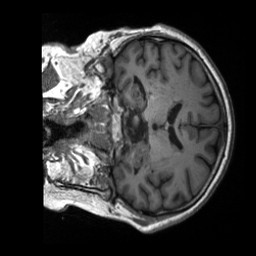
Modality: T1w
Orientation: coronal
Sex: male
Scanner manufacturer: siemens
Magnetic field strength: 3 T
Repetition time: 2.3 s
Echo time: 0.00226 s